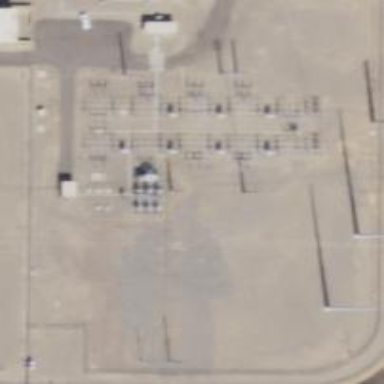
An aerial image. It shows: Switch for power supply.